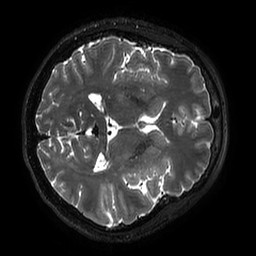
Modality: T2w
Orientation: axial
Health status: ill
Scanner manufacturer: philips
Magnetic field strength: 3 T
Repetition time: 2.5 s
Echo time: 0.331 s